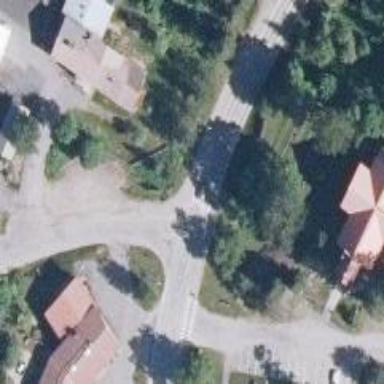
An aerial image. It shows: Zebra crossing on asphalt cycleway.